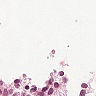
Metastatic tissue present: no